Interaction volume radius: 5 \u00c5
Interaction volume height: 40 \u00c5
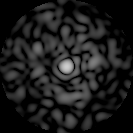
Disorder parameter: 0.8354